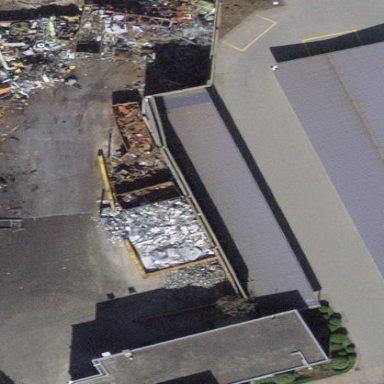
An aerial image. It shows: View of roof of building.